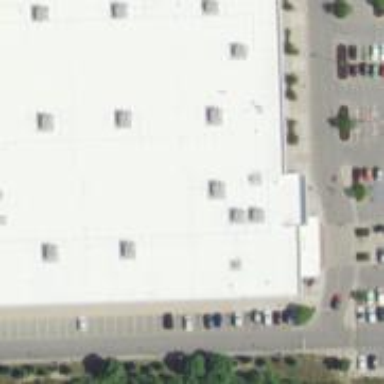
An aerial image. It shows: Building that houses supermarket.